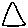
Label: triangle